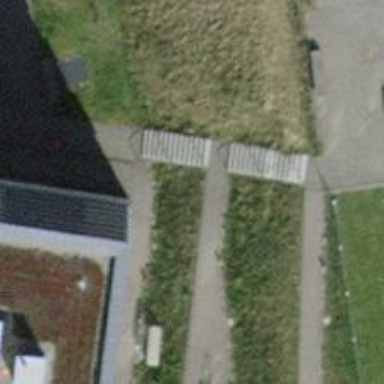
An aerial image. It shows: Road with steps.